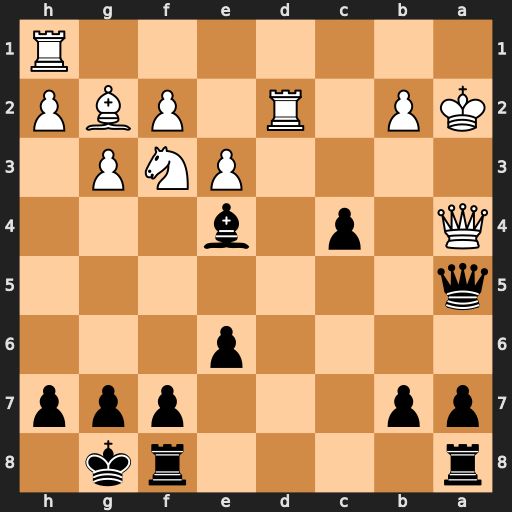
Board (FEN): r4rk1/pp3ppp/4p3/q7/Q1p1b3/4PNP1/KP1R1PBP/7R
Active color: b
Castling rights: -
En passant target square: -
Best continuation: Qxa4#